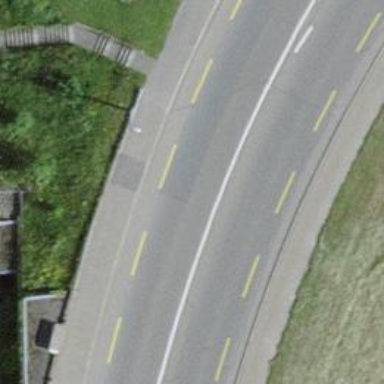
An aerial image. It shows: Primary highway with asphalt surface. There are sidewalks on both sides and designated cycle lane.